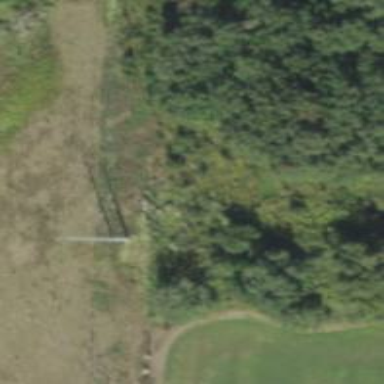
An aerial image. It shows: Tower or pole used for power transmission.